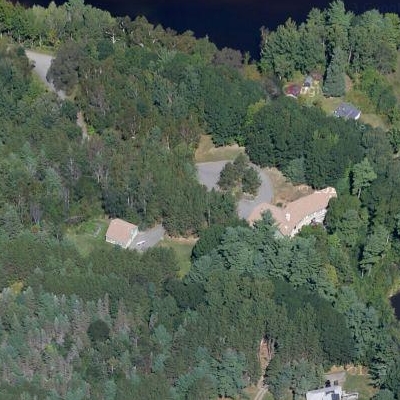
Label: Forest